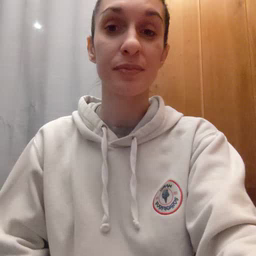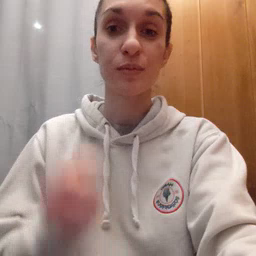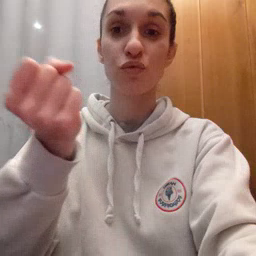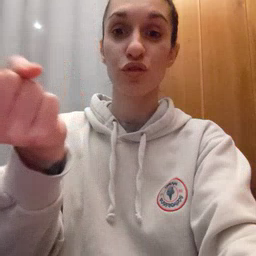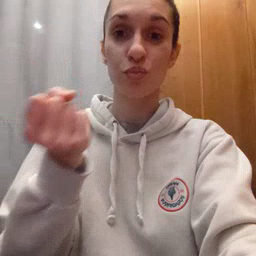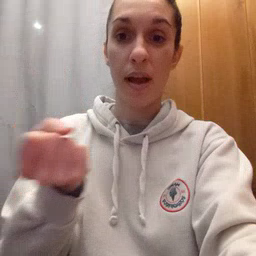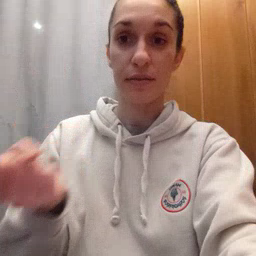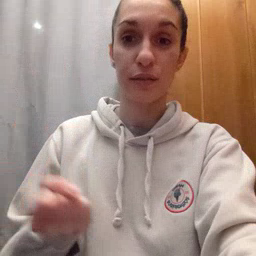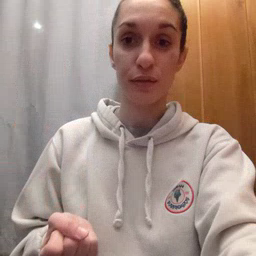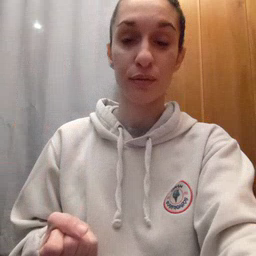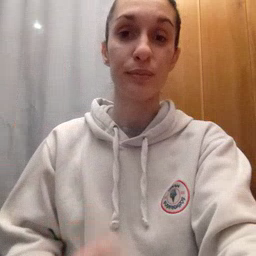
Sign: drawer